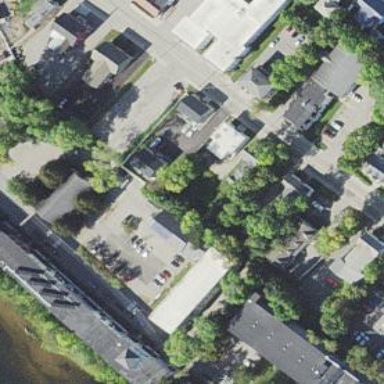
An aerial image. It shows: View of apartment building.